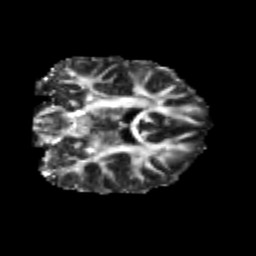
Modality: FA
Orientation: coronal
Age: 20
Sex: female
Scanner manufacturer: siemens
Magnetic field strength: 3 T
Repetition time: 3.5 s
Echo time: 0.113 s